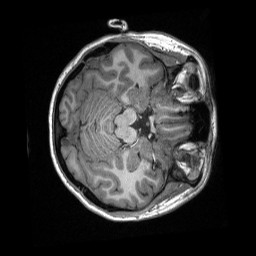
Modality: T1w
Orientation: axial
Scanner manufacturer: siemens
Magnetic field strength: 3 T
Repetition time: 2.3 s
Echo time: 0.00308 s